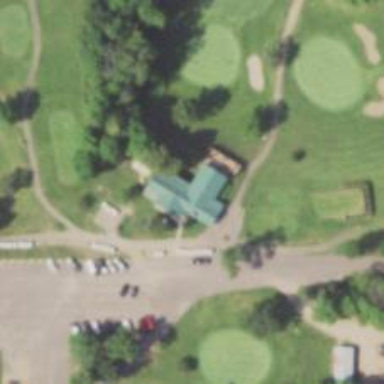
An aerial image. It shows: Golf clubhouse.